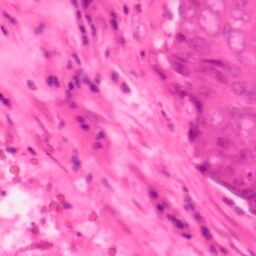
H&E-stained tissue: Colon